Field crop: maize
Growth stage: 2
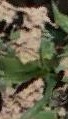
Species: maize